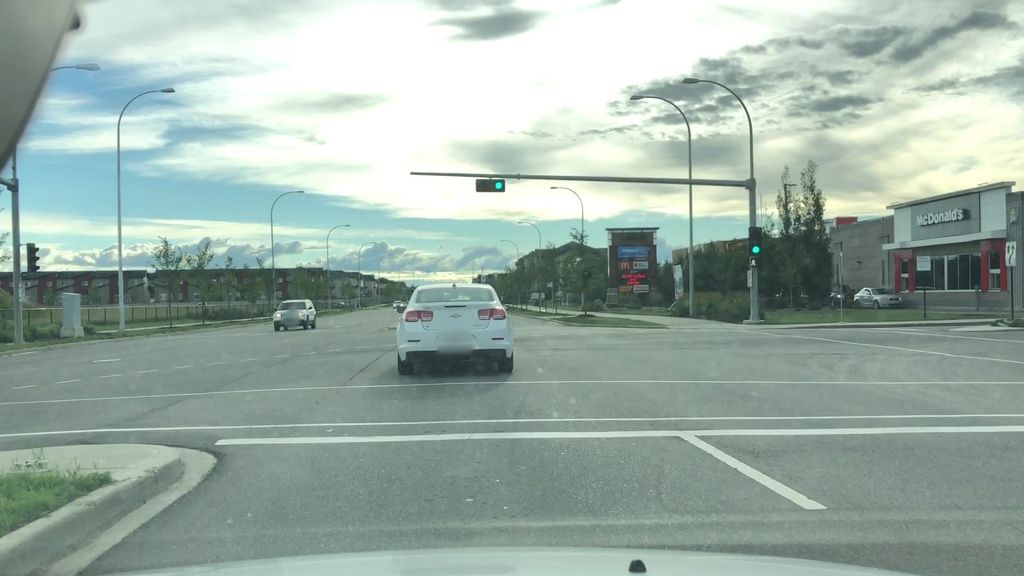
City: edmonton